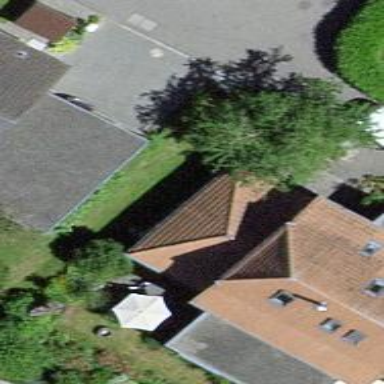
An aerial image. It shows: Garage.